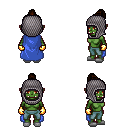
a pixel art fantasy rpg character, female body template, orc, green skin, blue cape, teal pants, brown short topknot hairstyle, chain hood, gold gloves, white slippers, four views (front, back, left, right), 2x2 character sprite sheet, small pixel art, hard edges, no anti-aliasing